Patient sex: M
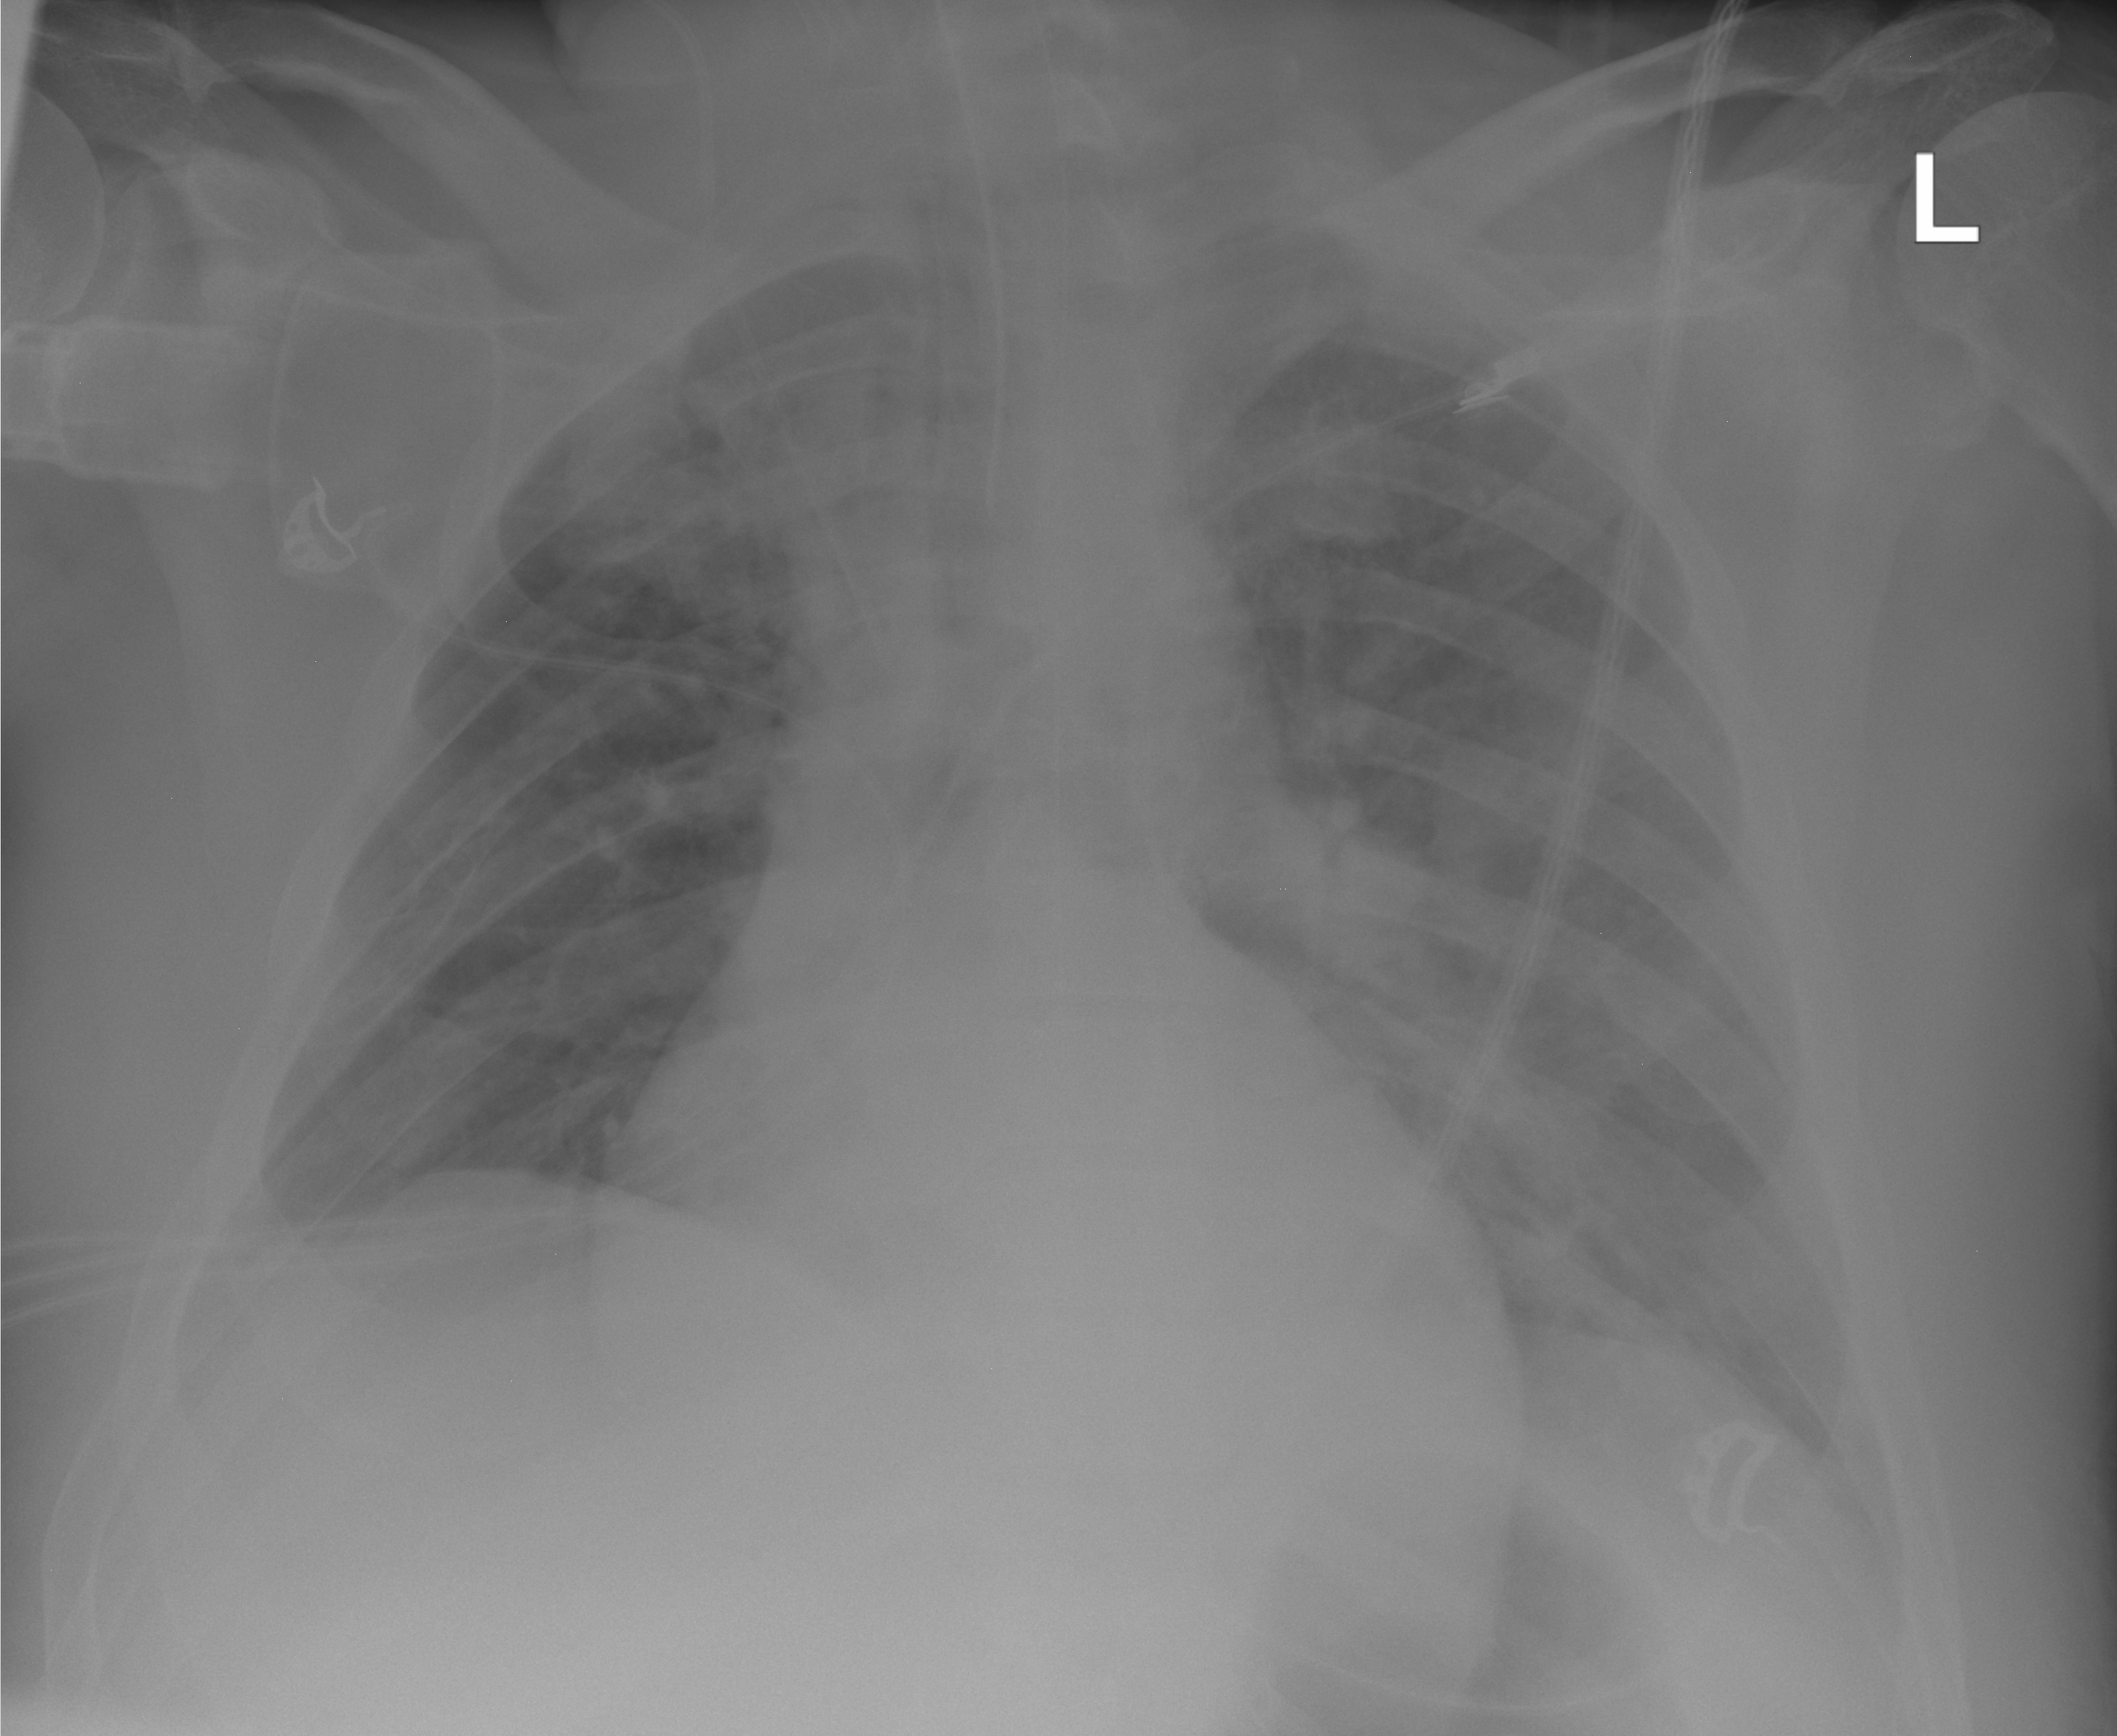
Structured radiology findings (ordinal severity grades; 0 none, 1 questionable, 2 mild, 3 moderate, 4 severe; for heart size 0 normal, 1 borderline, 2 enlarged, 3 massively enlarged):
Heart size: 2
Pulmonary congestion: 2
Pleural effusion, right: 0
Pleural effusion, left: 2
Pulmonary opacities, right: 2
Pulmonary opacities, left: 2
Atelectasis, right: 0
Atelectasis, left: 0